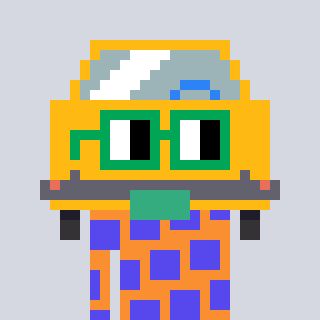
a pixel art character with square green glasses, a taxi-shaped head and a orange-colored body on a cool background